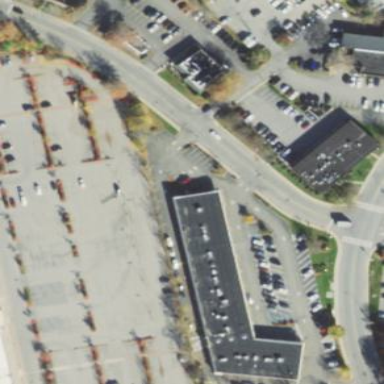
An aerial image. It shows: Retail building.